Question: Given the types 'List<?>', 'List<Object>', 'List<? super Number>', 'List<Number>', 'List<Integer>', and 'List<? extends Number>', I am trying to understand their hierarchy.
I know that 'List<Integer>' is NOT a subtype of 'List<Number>', even though 'Integer' is indeed a subtype of 'Number', so I thought that it was instead a subtype of 'List<? extends Number>'.
But 'List<? extends Number>' intuitively seems to be a subtype of 'List<Number>', which makes 'List<Integer>' a descendant of 'List<Number>' after all, as my idea of it shows:

So, if a type is descended from another, but not directly, is it still a subtype of its ancestor (or I am just wrong in the diagram)? This exercise has also gotten me a bit confused about '?' vs. 'Object'...actually, it looks like I might have 'List<Object>' and 'List<? super Number>' mixed up. I guess one of the biggest questions is, "Is 'everything' an 'Object'...or is everything a '?' ?" Or both...or neither?
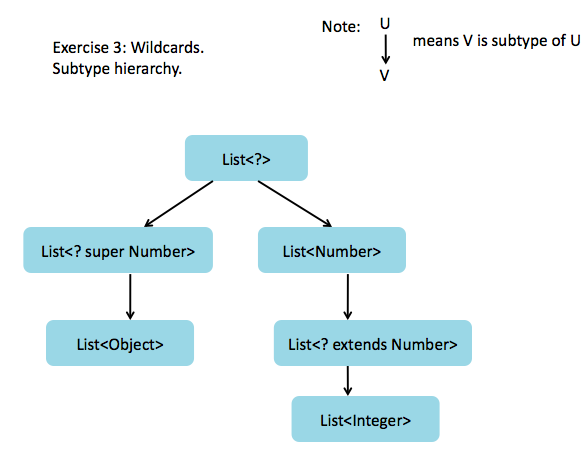
Answer: Reason why 'List<Integer>' is not a sub type of 'List<Number>'.
lets just consider a scenario where a 'List<Number>' accepts 'List<Integer>'(which would practically wouldn't work).
'''
List<Integer> listI =new ArrayList<Integer>();
List<Double> listD = new ArrayList<Double>();
method(listI);
method(listD);
'''
and you have a method which takes 'List<Number>' as an argument.
'''
public void method(List<Number> list) {
list.add(new Double()); // would fail if you pass an List<Integer> as Integer is not a super type of Integer.
list.add(new Integer()); //would fail if you pass an List<Double> as Double is not a subtype of Integer
}
'''
so if your method argument declared as 'List<number>' accepts 'List<Double>' and you try to add an into the .which is wrong, because is of thus 'List<Number>' is not a sub type 'List<Integer>'.
now consider the same scenario where 'List<? extends Number>' is a method argument instead of 'List<Number>'
'''
public void method(List<? extends Number> list) {
// list.add(new Double());
// list.add(new Integer());
}
'''
and now you pass an 'List<Integer>' to this method. if it accepts it and you try to add a 'Double' to . ... you just added a to .
To give an . consider an supertype with and as subtypes.
now, you have a method which accepts '<? extends Animal>' and you pass an to this method. and in the method you try to add an . its adding a wrong type (a CAT) to your , thus '**List<Dog>**' is not a subtype of 'List<? extends Animal>'
please let me know if this is not expressive enough.Thanks :)